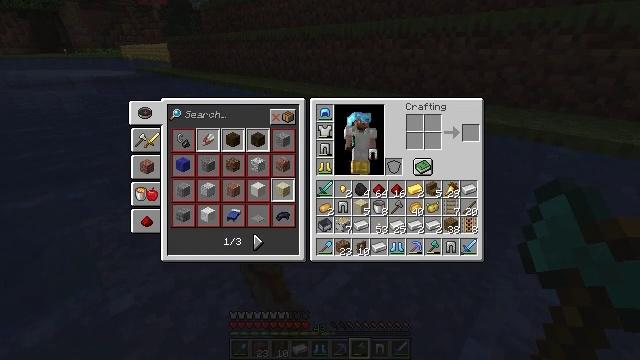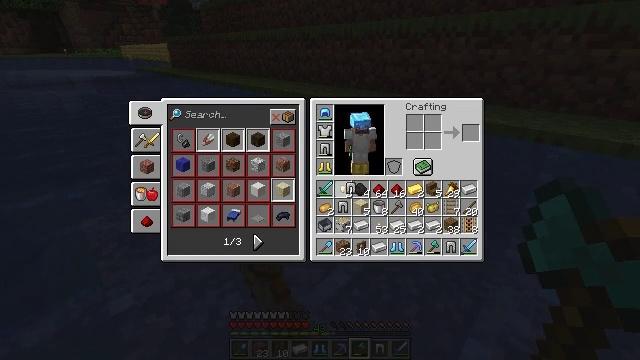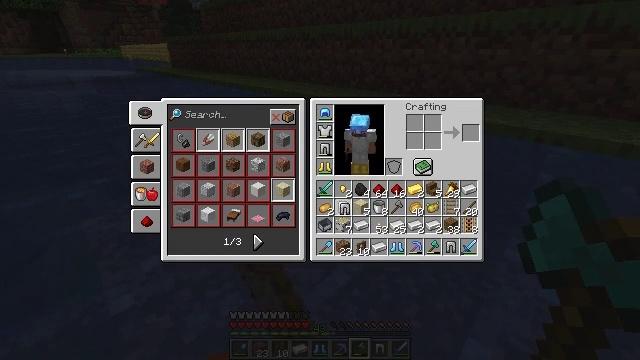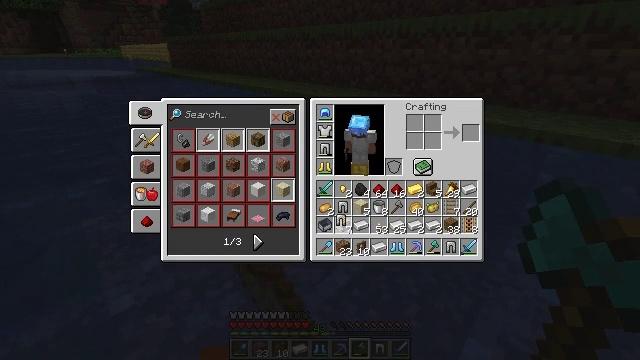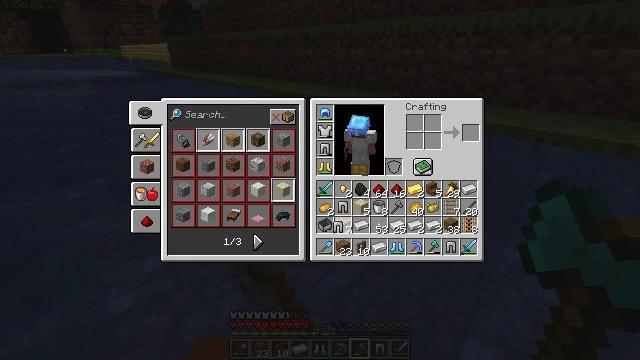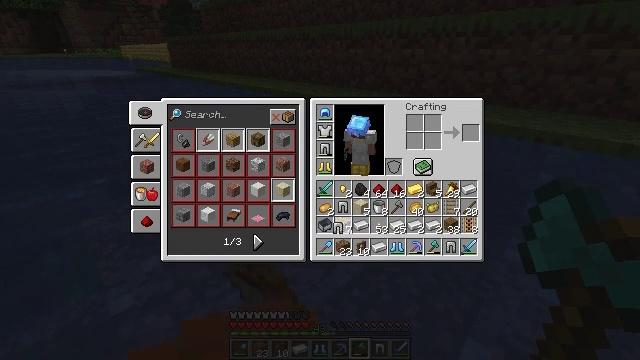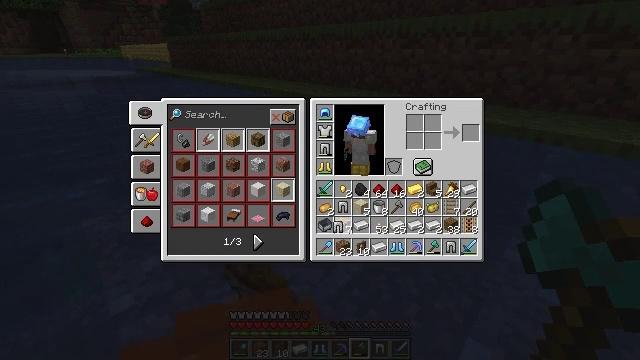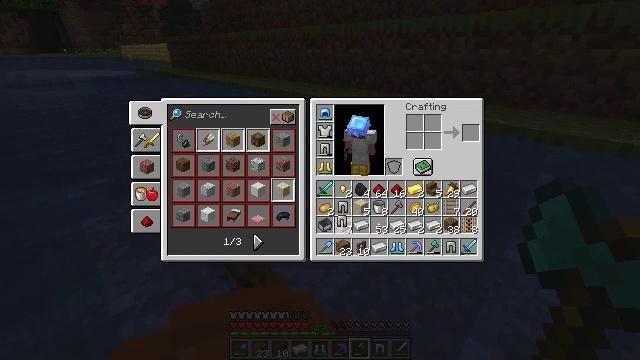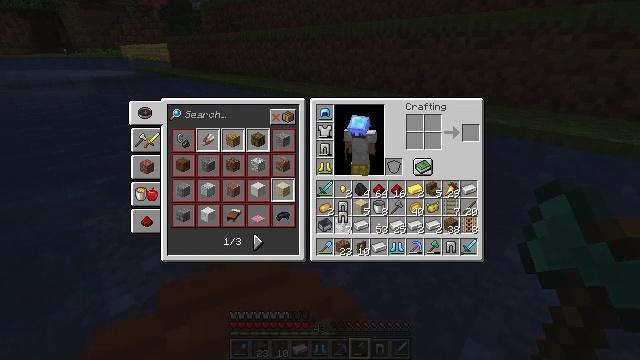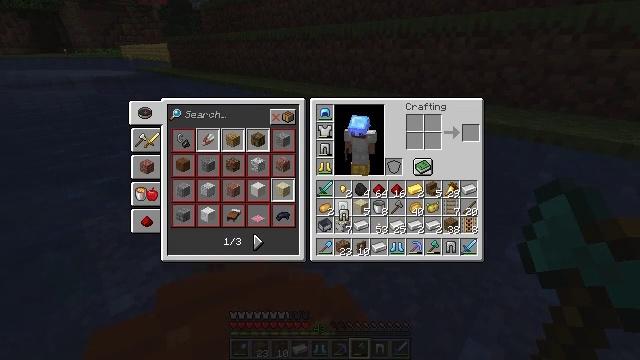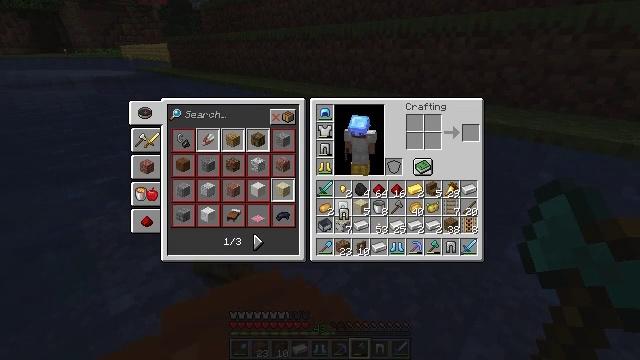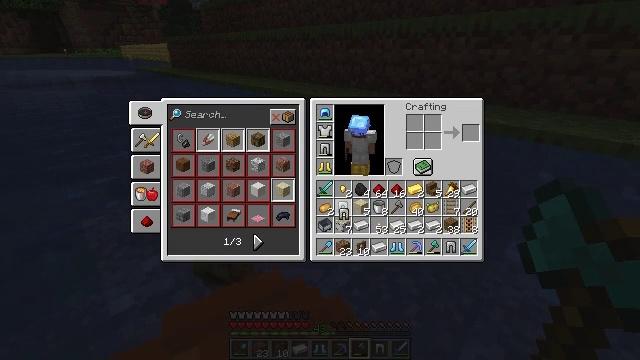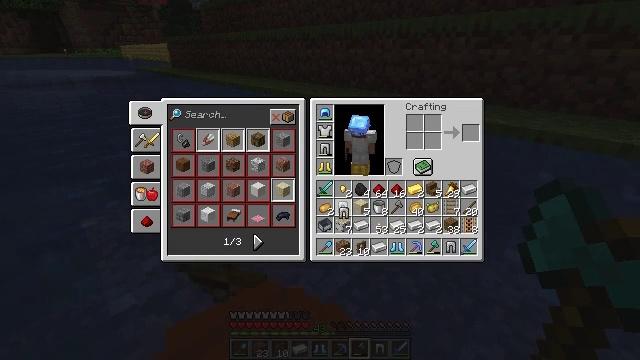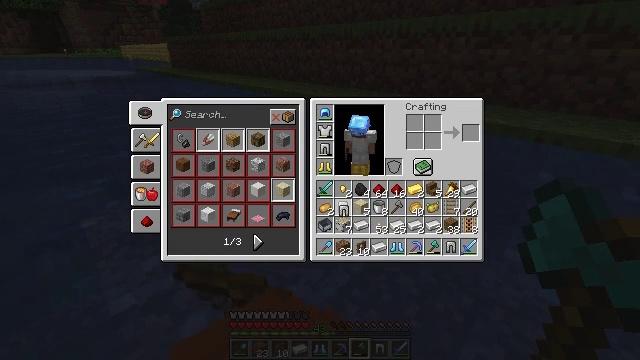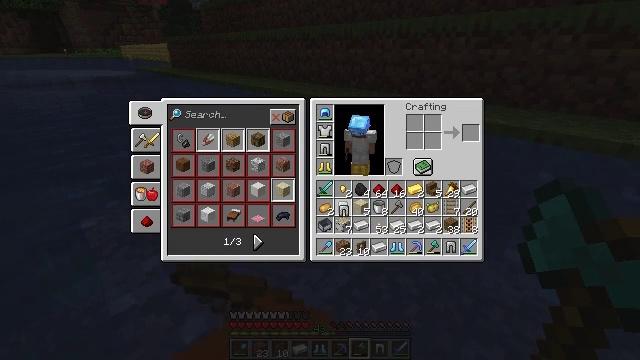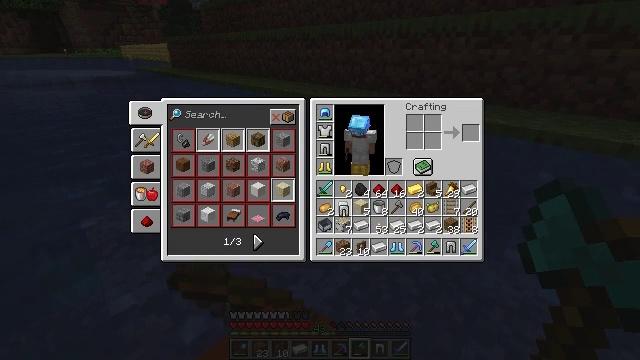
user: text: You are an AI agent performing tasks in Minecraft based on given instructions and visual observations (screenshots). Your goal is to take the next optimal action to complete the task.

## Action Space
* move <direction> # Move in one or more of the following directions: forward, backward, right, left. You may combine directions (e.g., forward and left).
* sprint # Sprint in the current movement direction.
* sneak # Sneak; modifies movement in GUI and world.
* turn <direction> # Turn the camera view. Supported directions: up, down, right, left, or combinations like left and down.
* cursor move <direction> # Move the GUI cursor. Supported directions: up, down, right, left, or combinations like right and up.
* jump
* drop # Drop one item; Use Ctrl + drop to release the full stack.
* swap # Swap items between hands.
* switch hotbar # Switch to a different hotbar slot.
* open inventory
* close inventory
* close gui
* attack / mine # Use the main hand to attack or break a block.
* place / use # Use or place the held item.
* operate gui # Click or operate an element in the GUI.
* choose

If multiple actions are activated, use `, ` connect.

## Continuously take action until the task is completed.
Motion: motion action
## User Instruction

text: Drop chainmail leggings.
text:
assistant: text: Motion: cursor move left and down
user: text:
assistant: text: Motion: cursor move down
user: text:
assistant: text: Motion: cursor move down
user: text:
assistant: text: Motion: no_op
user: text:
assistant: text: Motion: no_op
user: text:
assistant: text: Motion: no_op
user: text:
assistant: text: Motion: no_op
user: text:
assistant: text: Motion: no_op
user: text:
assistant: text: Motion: no_op
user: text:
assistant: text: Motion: no_op
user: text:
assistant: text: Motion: no_op
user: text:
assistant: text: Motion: no_op
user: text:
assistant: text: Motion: no_op
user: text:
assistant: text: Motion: no_op
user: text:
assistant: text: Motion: no_op
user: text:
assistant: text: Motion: operate gui
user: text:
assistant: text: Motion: operate gui
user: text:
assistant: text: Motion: operate gui
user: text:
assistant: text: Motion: no_op
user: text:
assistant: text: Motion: no_op
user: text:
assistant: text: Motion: no_op
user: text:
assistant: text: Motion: cursor move up
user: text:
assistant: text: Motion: cursor move right and up
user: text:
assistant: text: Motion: cursor move up
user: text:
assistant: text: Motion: cursor move up
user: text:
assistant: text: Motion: operate gui
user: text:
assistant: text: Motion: operate gui
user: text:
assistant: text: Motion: operate gui
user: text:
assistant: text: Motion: operate gui
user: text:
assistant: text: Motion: no_op